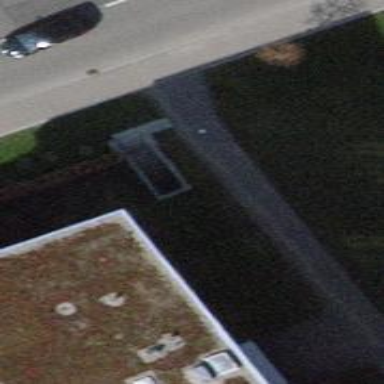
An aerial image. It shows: Concrete steps.